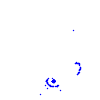
Particle: proton